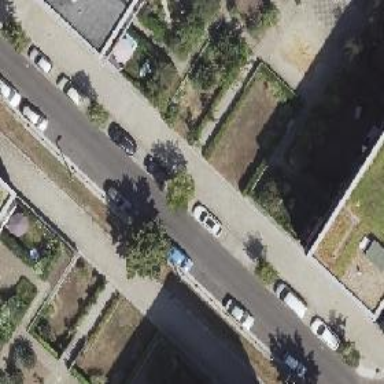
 with lane on the right and street-side parking on the left."